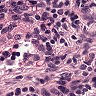
Metastatic tissue present: no